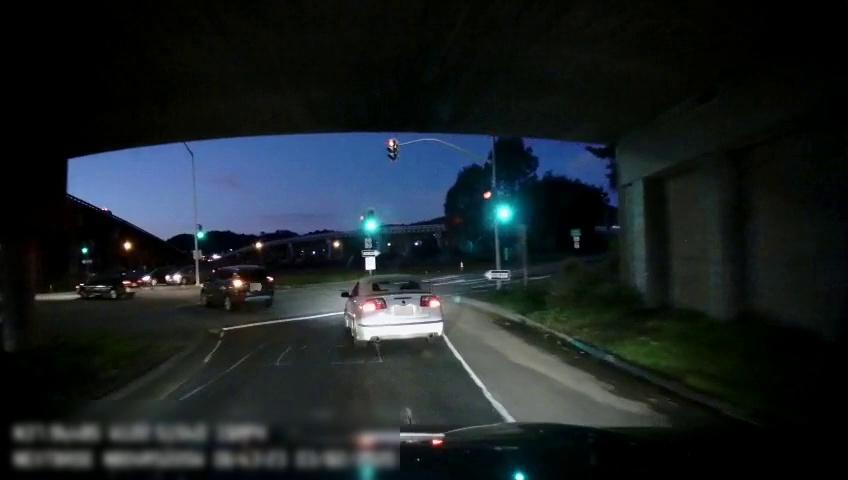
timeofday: Night
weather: Other
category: Drivable Space
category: Vehicles | Car
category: Vehicles | Car
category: Vehicles | Car
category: Vehicles | SUV
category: Vehicles | SUV
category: Lanes | Alternate Lane
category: Lanes | Alternate Lane
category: Traffic | Lights
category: Traffic | Lights
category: Traffic | Lights
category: Traffic | Signs
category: Traffic | Signs
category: Traffic | Lights
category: Traffic | Lights
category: Traffic | Lights
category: Traffic | Signs